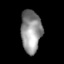
Tissue: skin
Cell type: Endothelial cells
Senescence score: 0.714
Nuclear area (px): 856
Mean DAPI intensity: 144.343